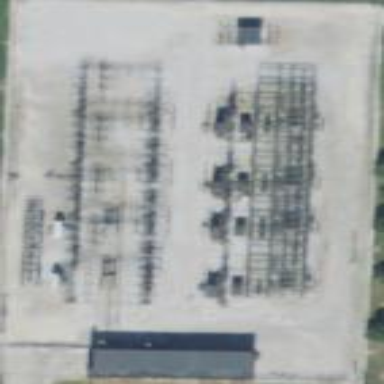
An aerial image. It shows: Transmission level substation.